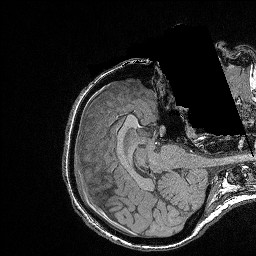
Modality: FLASH
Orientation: axial
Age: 24
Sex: female